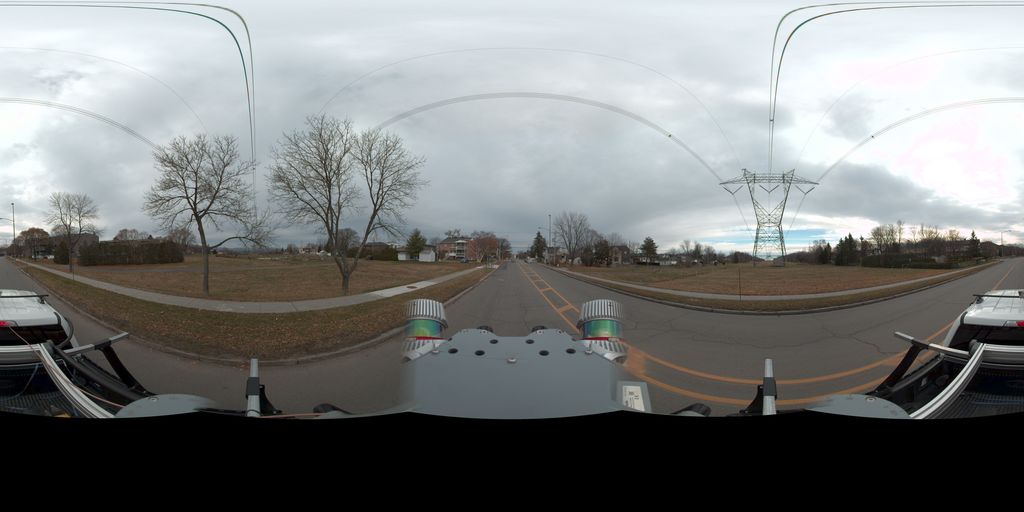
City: quebec_city